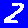
Digit: 2